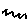
Label: zigzag